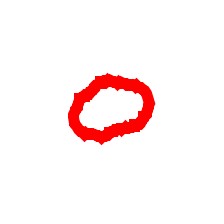
Shape: circle